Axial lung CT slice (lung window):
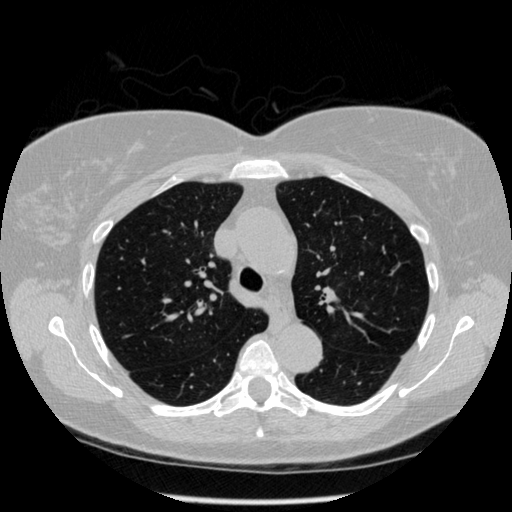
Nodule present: no